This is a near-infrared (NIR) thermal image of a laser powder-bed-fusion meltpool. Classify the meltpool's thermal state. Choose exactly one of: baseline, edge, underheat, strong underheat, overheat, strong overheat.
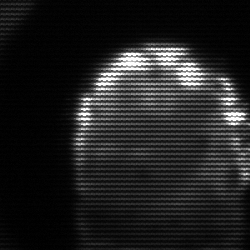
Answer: baseline